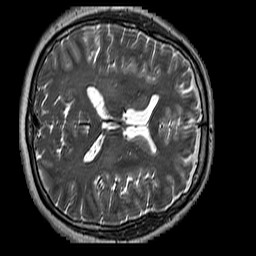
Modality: T2w
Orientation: axial
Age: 53
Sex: male
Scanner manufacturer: siemens
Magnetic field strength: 3 T
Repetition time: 3.2 s
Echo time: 0.212 s